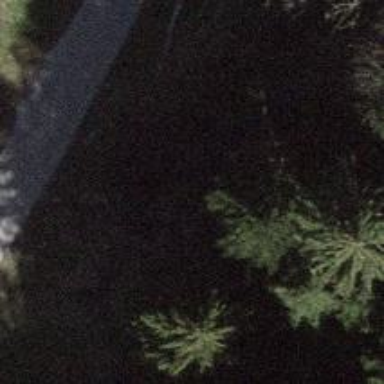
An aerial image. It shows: Culvert tunnel.